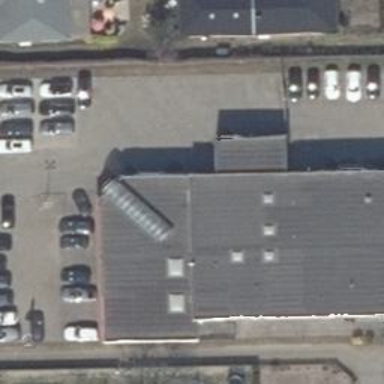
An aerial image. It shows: Car shop.